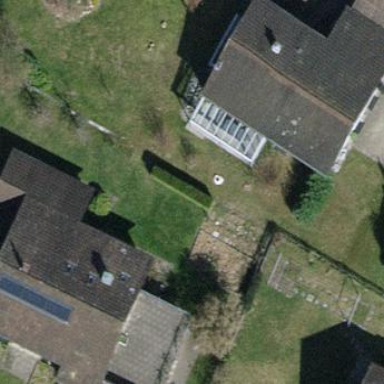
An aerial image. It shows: Building with tile roof.